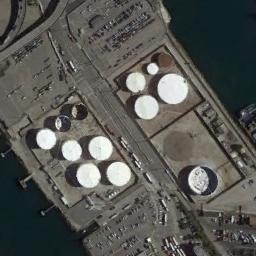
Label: storage_tank